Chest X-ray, AP view. Patient: 68 years old, sex M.
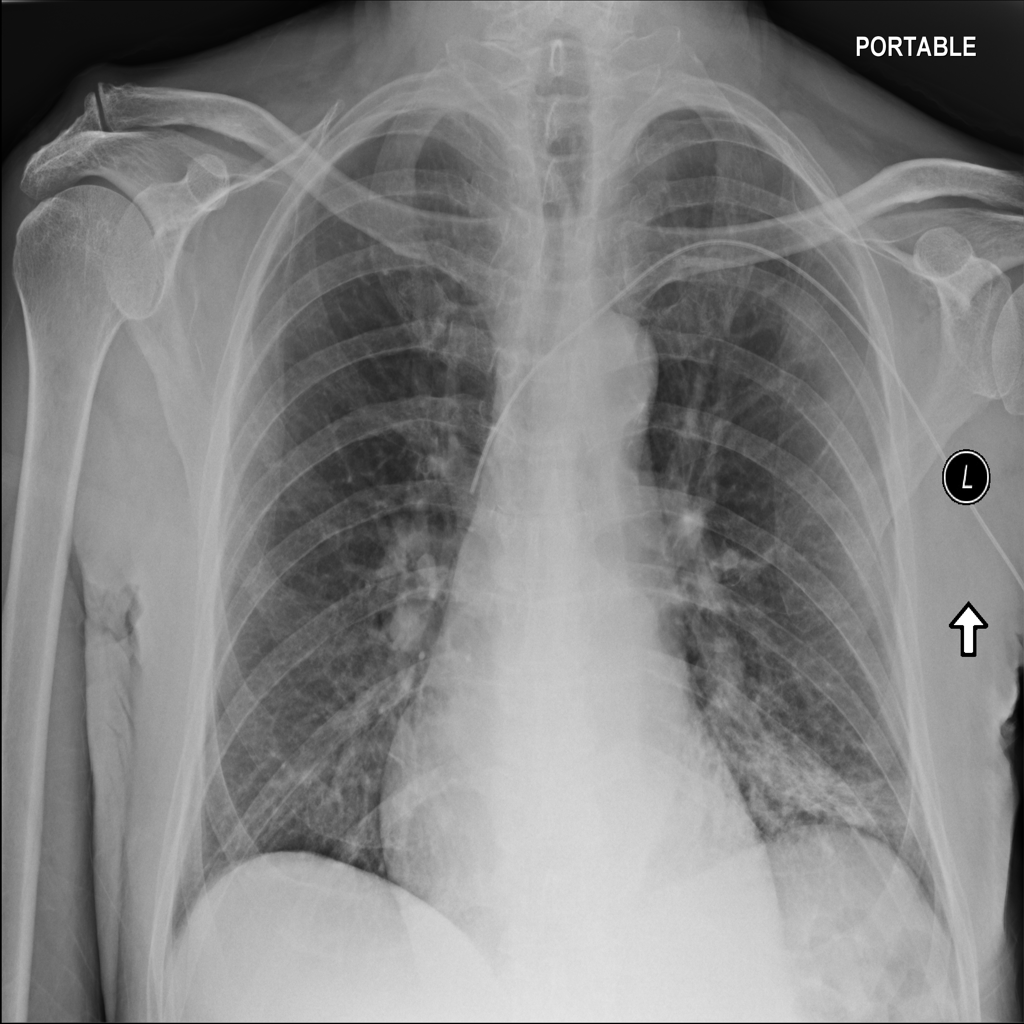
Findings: Atelectasis